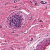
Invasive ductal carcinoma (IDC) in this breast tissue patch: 0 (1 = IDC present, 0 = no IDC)